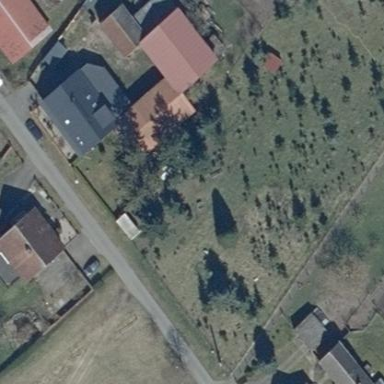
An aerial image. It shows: Simple and straightforward house.